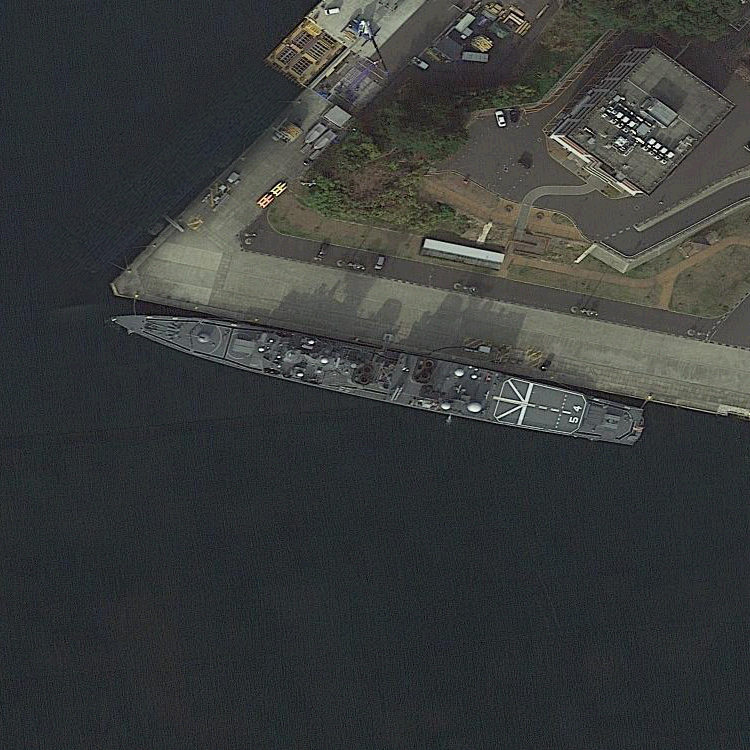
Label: Asagiri-class_destroyer